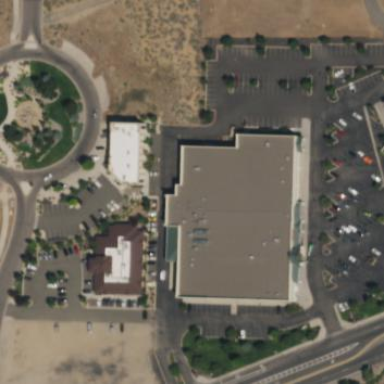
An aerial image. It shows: Supermarket building.